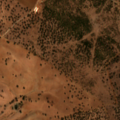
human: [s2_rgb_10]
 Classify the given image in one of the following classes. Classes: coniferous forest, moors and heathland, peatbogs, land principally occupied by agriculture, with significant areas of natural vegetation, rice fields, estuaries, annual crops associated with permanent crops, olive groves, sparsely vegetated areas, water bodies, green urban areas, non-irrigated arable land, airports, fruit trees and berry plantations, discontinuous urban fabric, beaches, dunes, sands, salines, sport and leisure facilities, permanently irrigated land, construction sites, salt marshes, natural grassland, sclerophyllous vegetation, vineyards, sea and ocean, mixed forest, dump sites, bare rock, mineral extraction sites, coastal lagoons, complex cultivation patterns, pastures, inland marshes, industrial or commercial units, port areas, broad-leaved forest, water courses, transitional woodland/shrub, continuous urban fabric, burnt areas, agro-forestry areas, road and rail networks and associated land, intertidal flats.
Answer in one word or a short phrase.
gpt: non-irrigated arable land, agro-forestry areas, transitional woodland/shrub